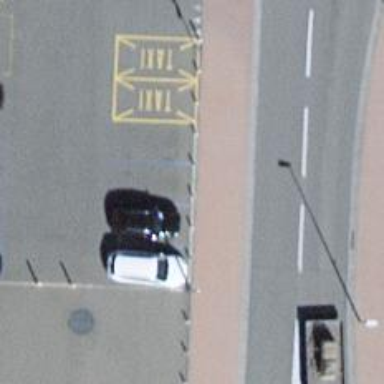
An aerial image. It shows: Bollard.